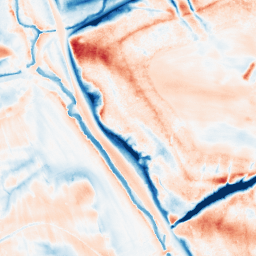
Category: classical
Decomposition family: gaussian_anisotropic
Decomposition parameters: sigma_x: 5
sigma_y: 10
Upsampling method: bicubic_3x
Upsampling parameters: scale: 3
Upsampling scale: 3